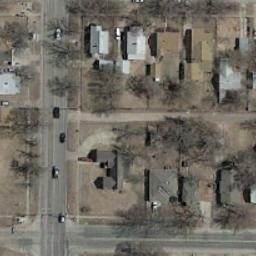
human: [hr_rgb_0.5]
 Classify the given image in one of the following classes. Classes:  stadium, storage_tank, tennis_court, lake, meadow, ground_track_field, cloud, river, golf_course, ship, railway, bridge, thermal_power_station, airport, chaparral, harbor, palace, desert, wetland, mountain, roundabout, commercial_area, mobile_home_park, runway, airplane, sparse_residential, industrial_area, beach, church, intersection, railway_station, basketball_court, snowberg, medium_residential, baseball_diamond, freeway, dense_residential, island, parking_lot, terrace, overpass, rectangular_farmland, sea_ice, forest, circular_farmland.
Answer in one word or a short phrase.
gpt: medium_residential